【题型】解答题　【知识点】平面几何　【难度】easy
已知：如图, 在菱形 $ABCD$ 中, 点 $E$、$G$、$H$、$F$ 分别在边 $AB$、$BC$、$CD$、$DA$ 上, $AE = AF$, $CG = CH$, $CG \neq AE$。

(1) 求证：$EF // GH$；

(2) 分别连接 $EG$、$FH$, 求证：四边形 $EGHF$ 是等腰梯形。
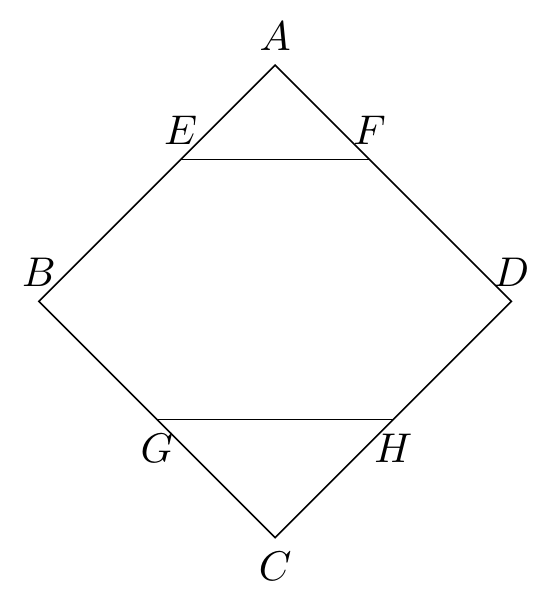
【解答】
解：(1)证明：

$\because$ 四边形 $ABCD$ 是菱形,

$\therefore AB = AD = BC = CD$；

又 $\because AE = AF$, $CG = CH$,

$\therefore \frac{AE}{AB} = \frac{AF}{AD}$, $\frac{CG}{CB} = \frac{CH}{CD}$；

$\therefore EF // BD$, $GH // BD$；

$\therefore EF // GH$；

(2)证明：连接 $EG$、$FH$,

$\because EF // BD$,

$\therefore \frac{EF}{BD} = \frac{AE}{AB}$；

$\because GH // BD$,

$\therefore \frac{GH}{BD} = \frac{CG}{BC}$；

又 $\because CG \neq AE$,

$\therefore EF \neq GH$；

又 $\because EF // GH$,

$\therefore$ 四边形 $EGHF$ 是梯形；

$\because AB - AE = AD - AF$, 即 $BE = DF$；

又 $\because BC - CG = CD - CH$, 即 $BG = DH$；

$\because$ 四边形 $ABCD$ 是菱形,

$\therefore \angle B = \angle D$；

$\therefore \triangle BGE \cong \triangle DHF$ (SAS)；

$\therefore EG = FH$；

$\therefore$ 梯形 $EGHF$ 是等腰梯形。
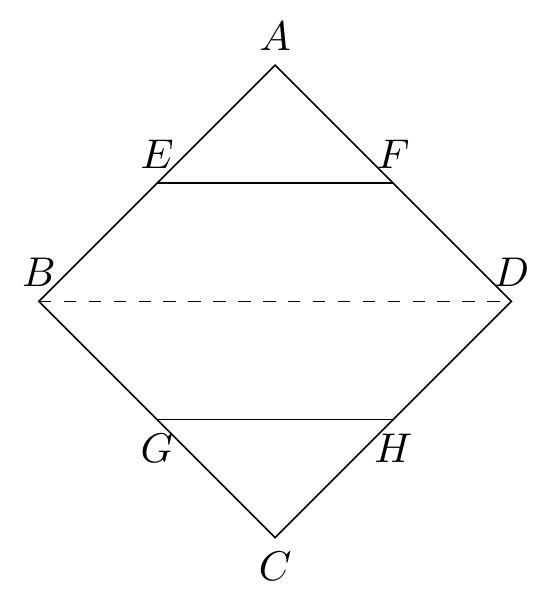
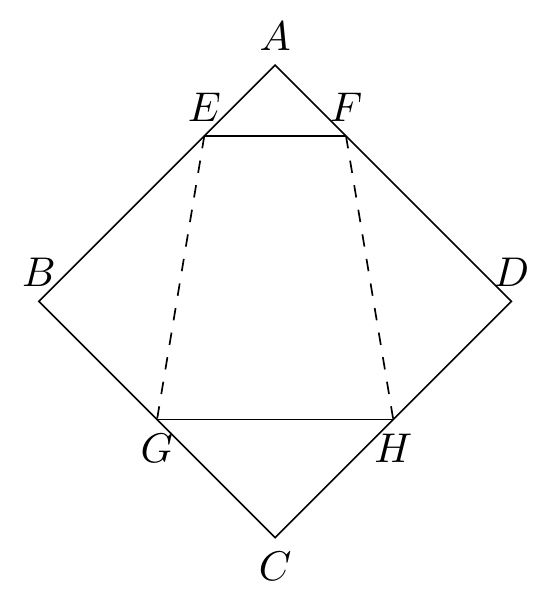